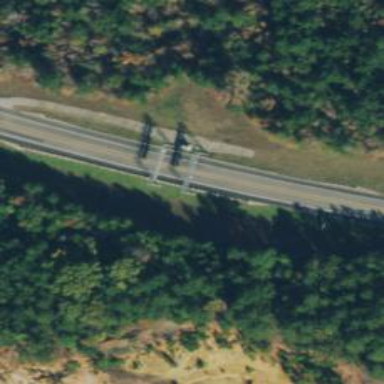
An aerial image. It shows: Toll gantry on the road.